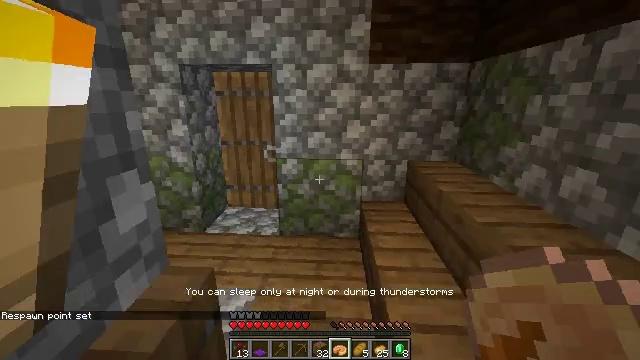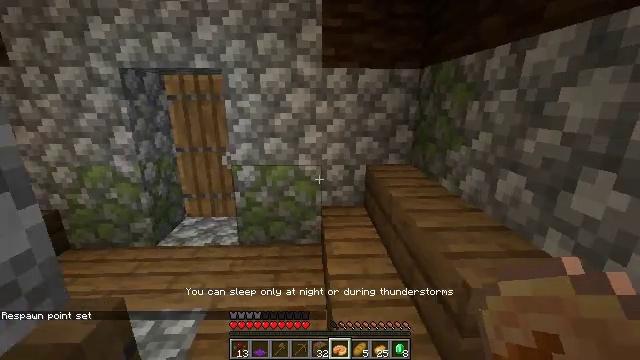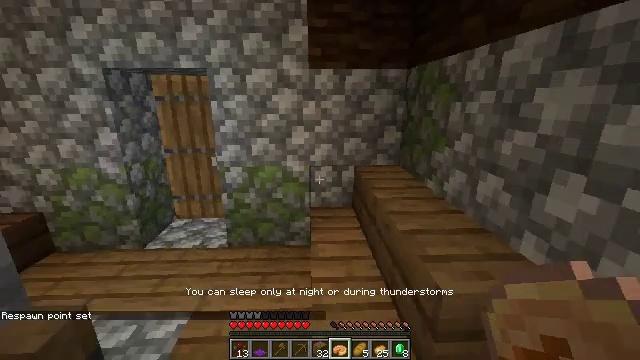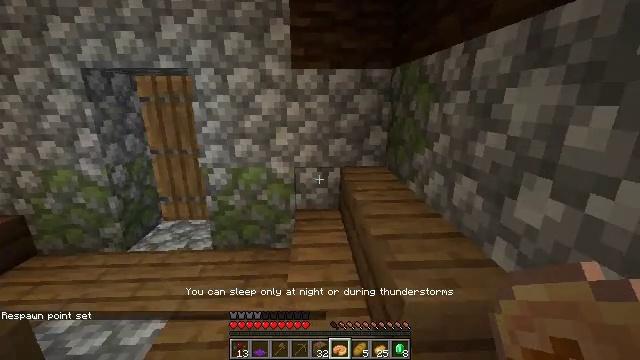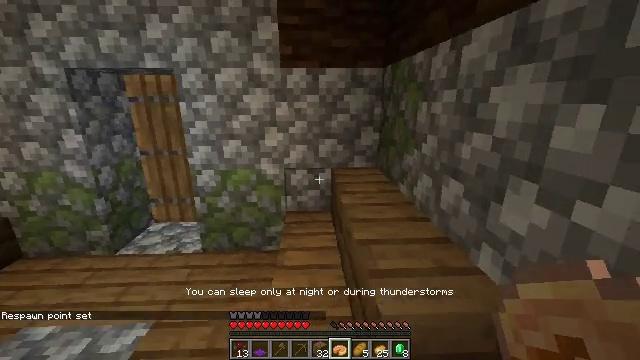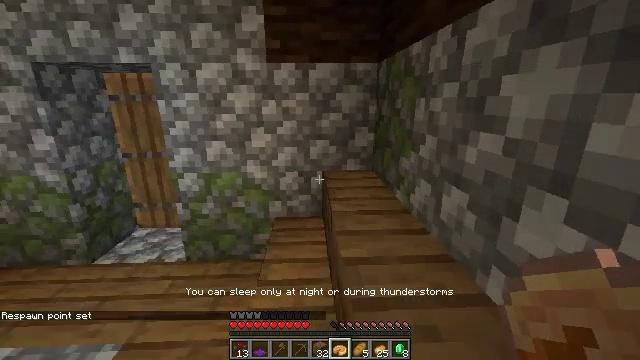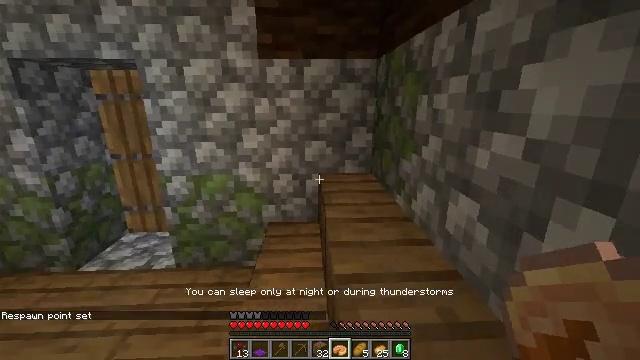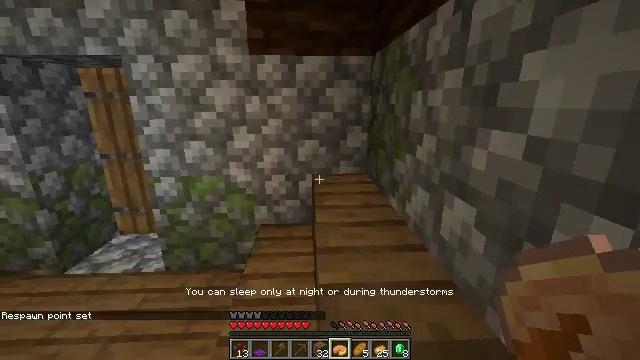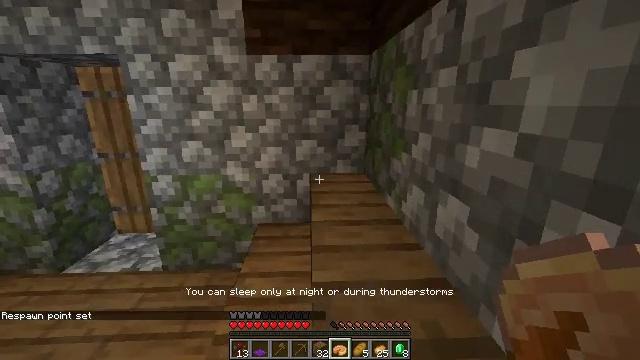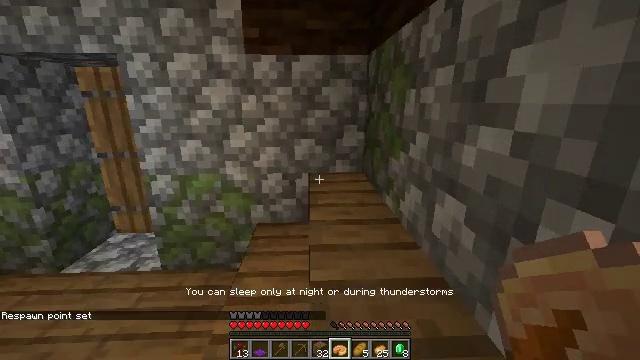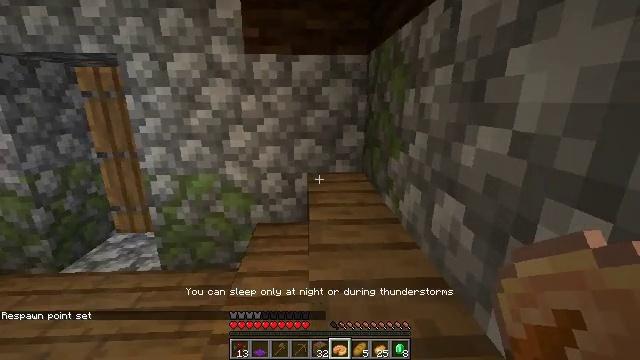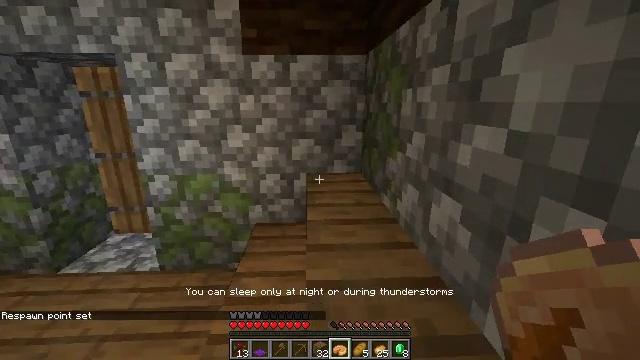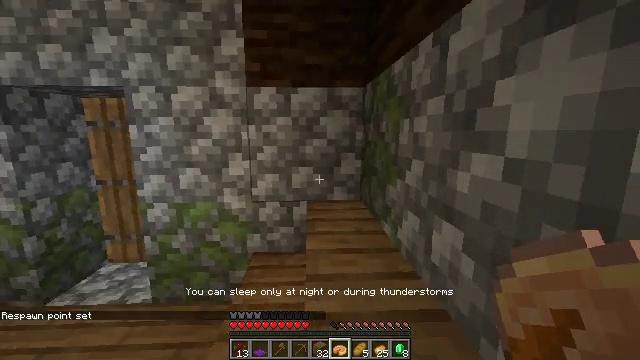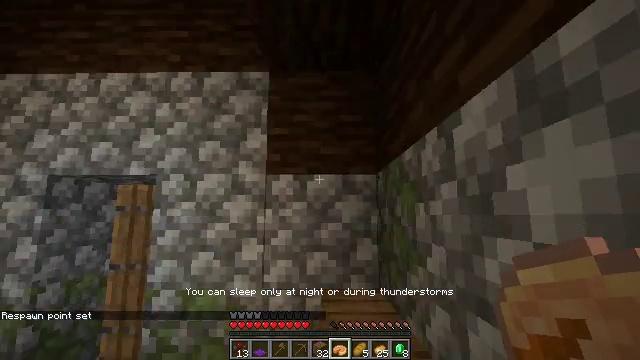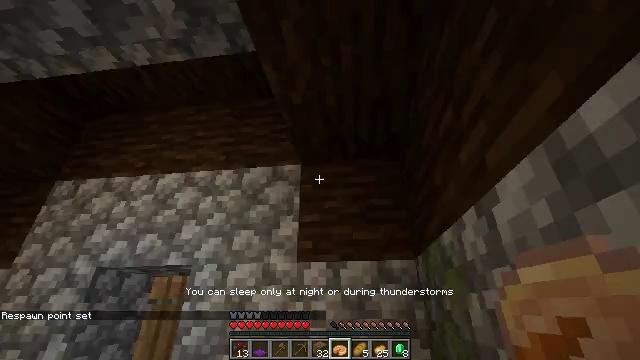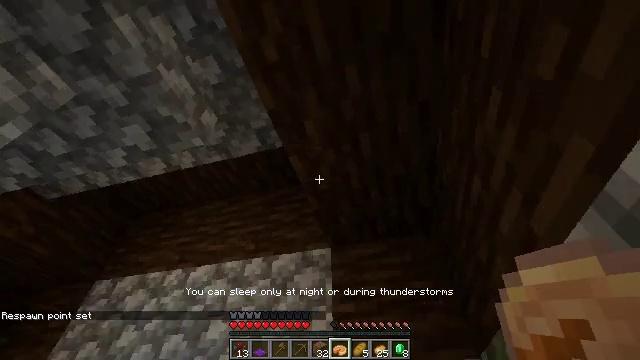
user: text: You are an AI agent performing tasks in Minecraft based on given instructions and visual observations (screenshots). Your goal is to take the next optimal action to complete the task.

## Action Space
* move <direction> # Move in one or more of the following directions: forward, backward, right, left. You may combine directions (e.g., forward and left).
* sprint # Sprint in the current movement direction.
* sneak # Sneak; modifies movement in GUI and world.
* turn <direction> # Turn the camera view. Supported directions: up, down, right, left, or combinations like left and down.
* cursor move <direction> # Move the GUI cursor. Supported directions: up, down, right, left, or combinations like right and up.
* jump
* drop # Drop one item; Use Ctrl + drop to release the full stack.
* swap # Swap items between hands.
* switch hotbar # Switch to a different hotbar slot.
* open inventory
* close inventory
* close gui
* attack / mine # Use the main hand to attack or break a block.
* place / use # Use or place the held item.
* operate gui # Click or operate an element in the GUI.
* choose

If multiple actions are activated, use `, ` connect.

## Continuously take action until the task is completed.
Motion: motion action
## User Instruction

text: Remove a pumpkin pie from the inventory.
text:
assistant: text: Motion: move right, turn right
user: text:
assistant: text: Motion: move right
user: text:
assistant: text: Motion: move forward and move right
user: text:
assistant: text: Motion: move forward
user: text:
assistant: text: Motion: move forward
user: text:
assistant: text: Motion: move forward
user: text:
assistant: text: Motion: move forward
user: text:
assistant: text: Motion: no_op
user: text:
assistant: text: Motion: no_op
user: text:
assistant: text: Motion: no_op
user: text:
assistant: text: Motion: no_op
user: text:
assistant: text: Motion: turn up
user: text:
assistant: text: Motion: turn left and up
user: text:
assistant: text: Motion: turn left and up
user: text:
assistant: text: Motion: turn left and up
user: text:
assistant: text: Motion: turn left and up
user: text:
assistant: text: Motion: turn left and up
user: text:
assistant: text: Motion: no_op
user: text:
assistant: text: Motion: no_op
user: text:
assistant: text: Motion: no_op
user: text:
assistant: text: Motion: no_op
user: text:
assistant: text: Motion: no_op
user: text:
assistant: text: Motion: no_op
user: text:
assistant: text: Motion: no_op
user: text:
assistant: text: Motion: turn left and down
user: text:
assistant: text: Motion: turn left and down
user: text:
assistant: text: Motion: turn left and down
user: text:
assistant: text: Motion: turn left and down
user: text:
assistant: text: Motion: turn left and down
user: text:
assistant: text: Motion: turn left and down